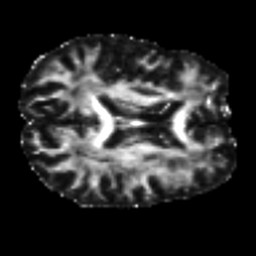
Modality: FA
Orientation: axial
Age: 38
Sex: male
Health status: ill
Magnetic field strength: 3 T
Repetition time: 8.4 s
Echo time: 0.0926 s